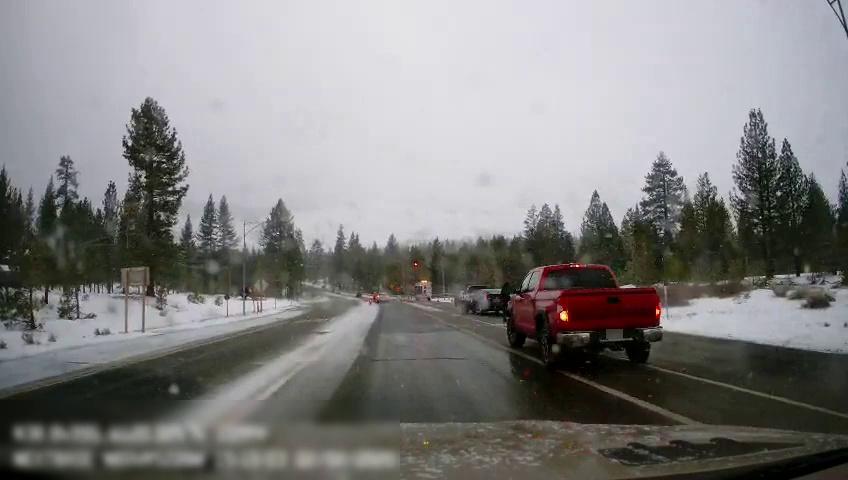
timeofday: Day
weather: Snowy
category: Drivable Space
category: Vehicles | Truck
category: Pedestrians
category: Pedestrians
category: Vehicles | Car
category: Vehicles | SUV
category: Vehicles | Car
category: Vehicles | Truck
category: Vehicles | SUV
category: Pedestrians
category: Lanes | Alternate Lane
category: Lanes | Alternate Lane
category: Lanes | Alternate Lane